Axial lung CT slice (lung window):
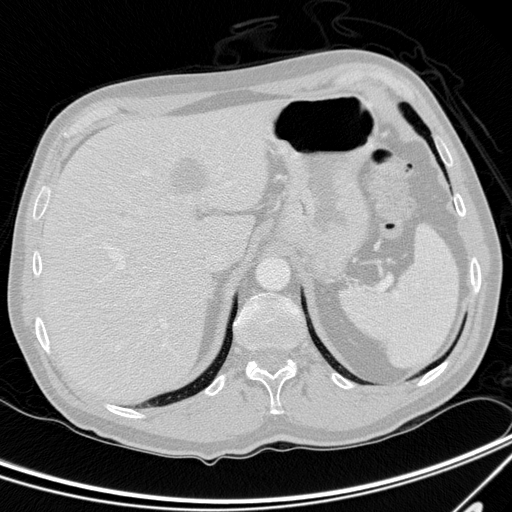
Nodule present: no